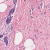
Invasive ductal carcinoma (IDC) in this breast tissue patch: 0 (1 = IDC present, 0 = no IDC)